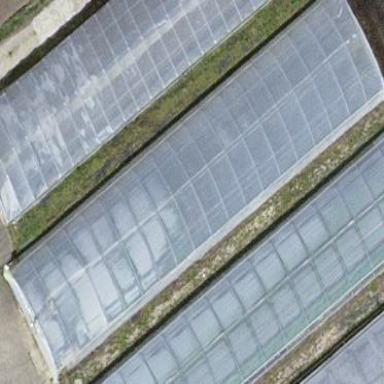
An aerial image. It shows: Greenhouse with round roof.